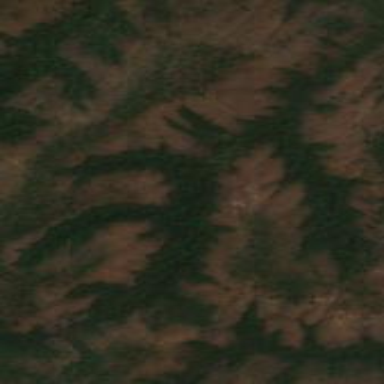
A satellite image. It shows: Forest area.